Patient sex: M
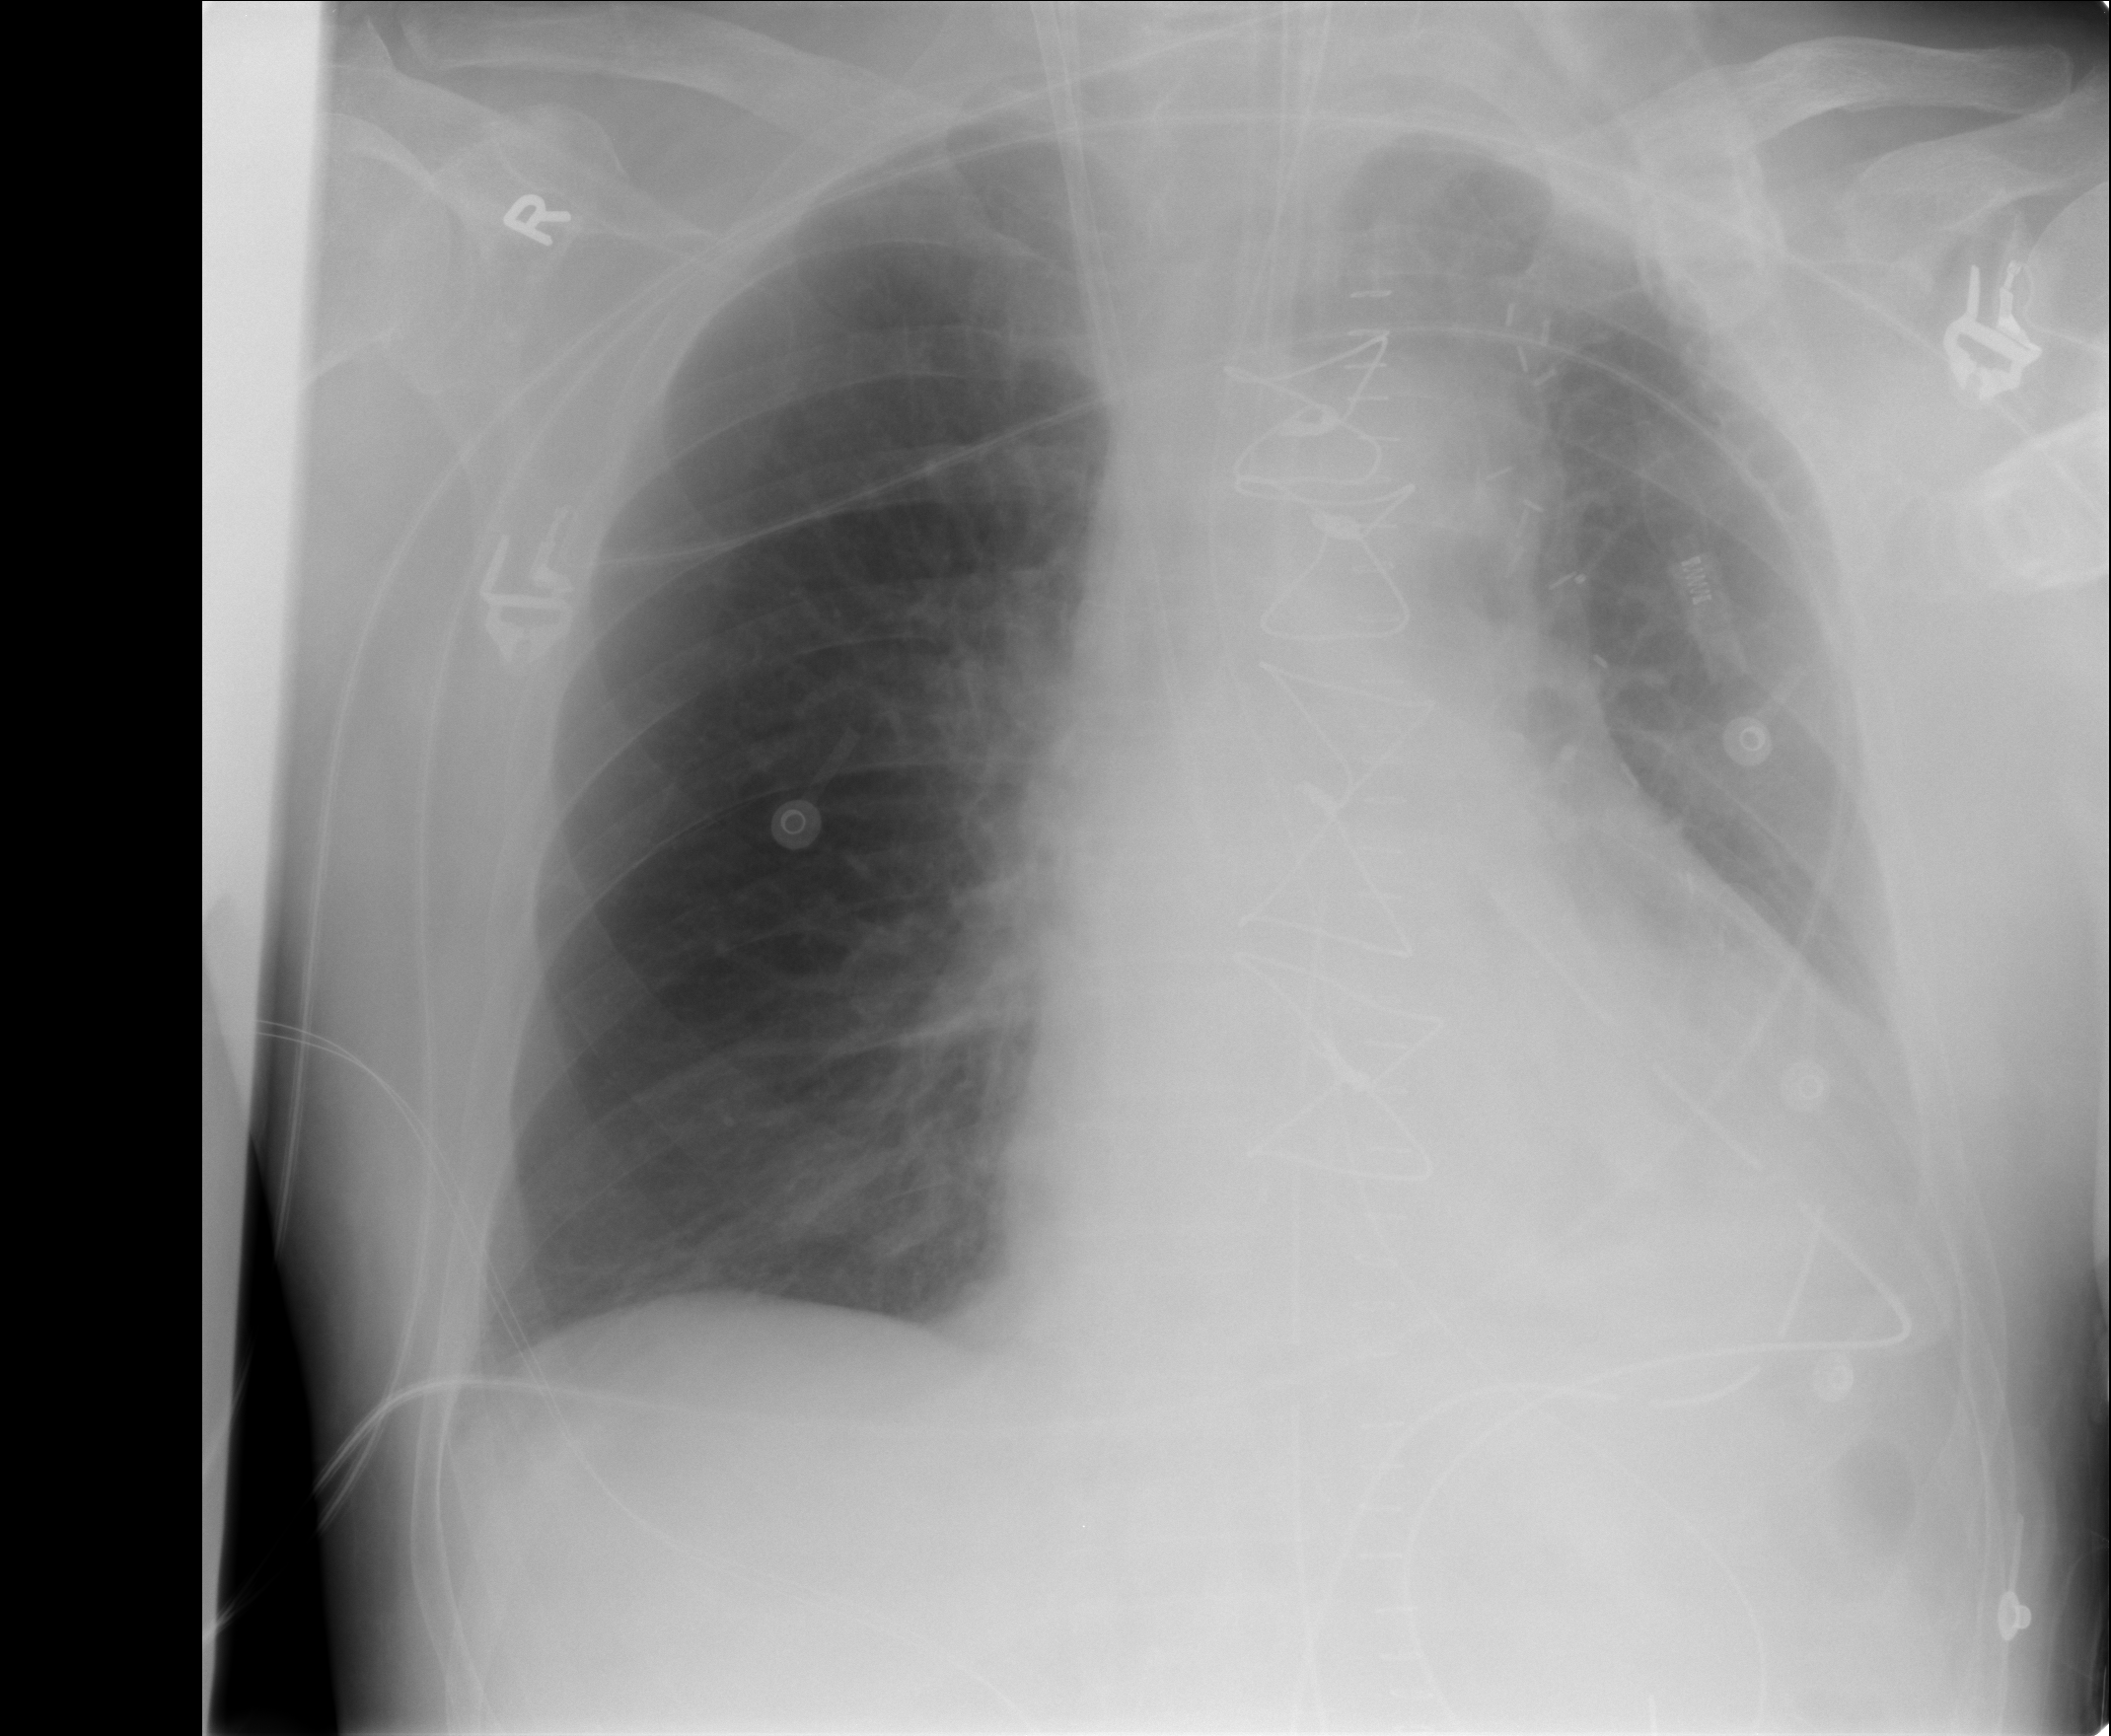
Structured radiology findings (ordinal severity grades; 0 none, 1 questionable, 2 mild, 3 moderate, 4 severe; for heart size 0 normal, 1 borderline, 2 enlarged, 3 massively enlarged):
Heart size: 0
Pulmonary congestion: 0
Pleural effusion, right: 1
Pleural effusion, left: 2
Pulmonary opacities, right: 0
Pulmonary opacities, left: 0
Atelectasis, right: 2
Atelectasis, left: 2